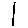
Label: line